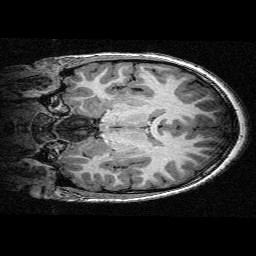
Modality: T1w
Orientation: coronal
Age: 9
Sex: male
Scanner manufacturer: siemens
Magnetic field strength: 3 T
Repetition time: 2.3 s
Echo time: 0.00336 s